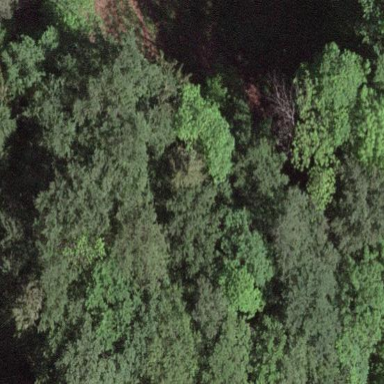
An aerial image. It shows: Forest area.